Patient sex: F
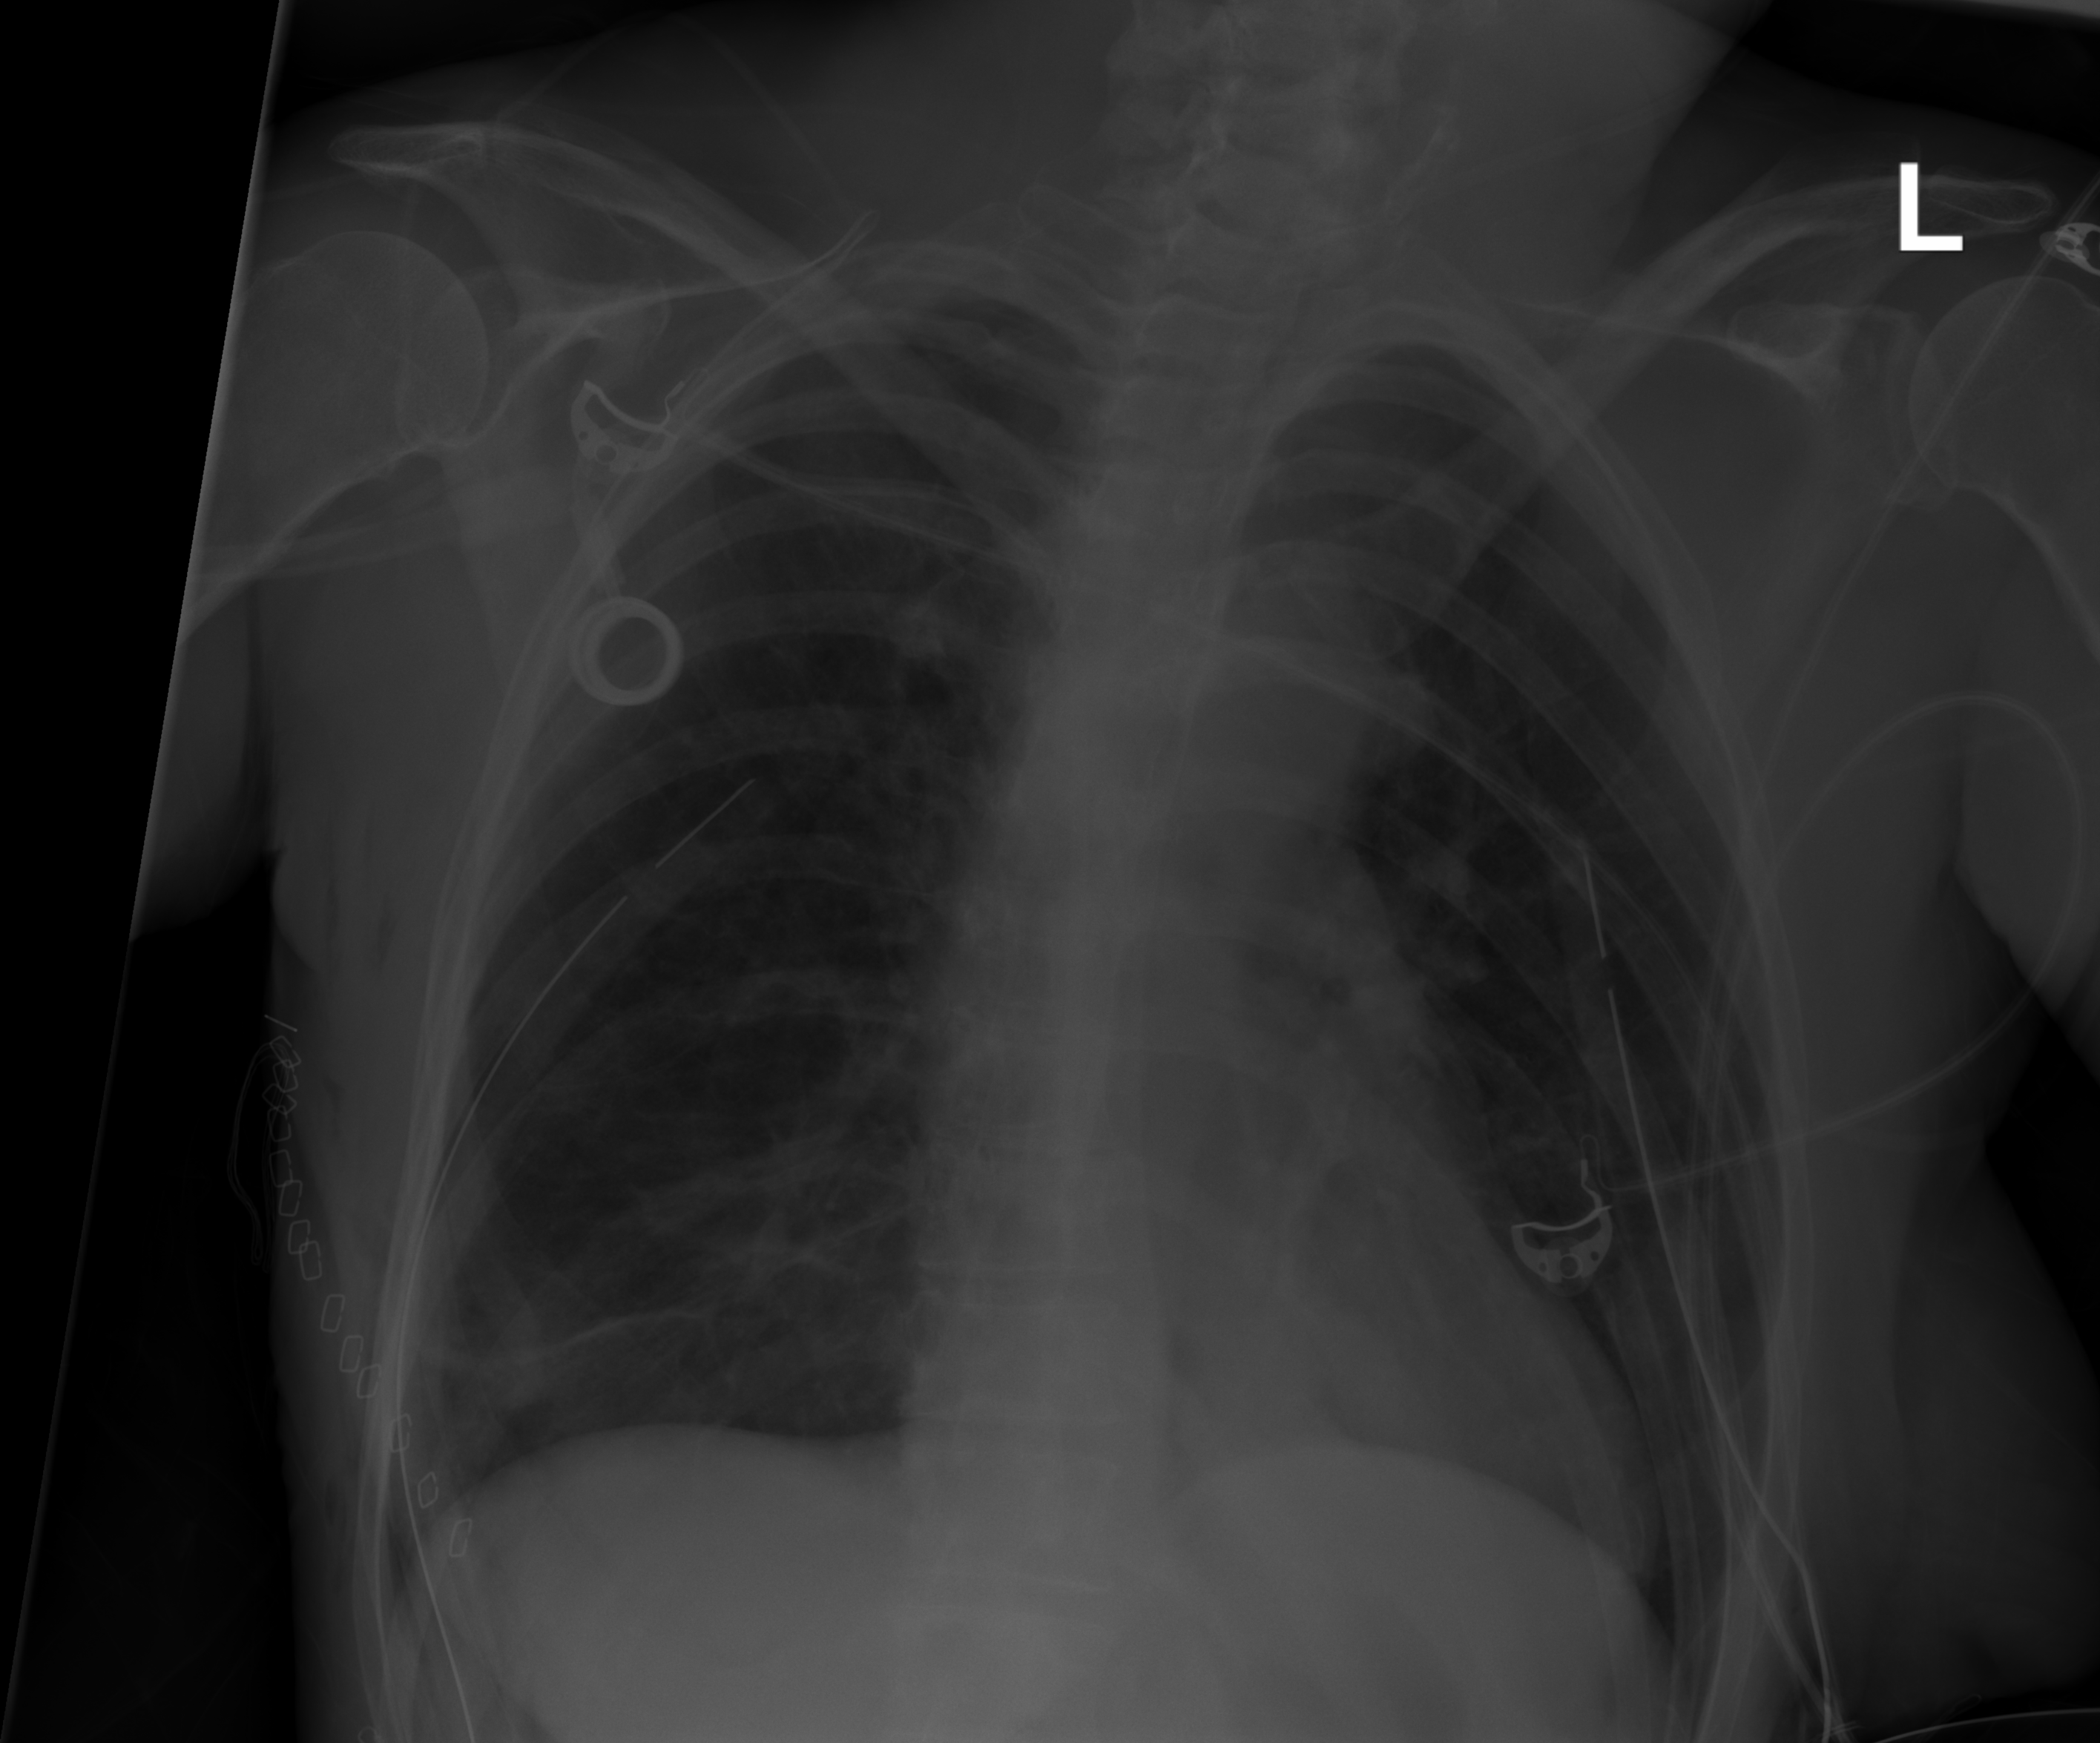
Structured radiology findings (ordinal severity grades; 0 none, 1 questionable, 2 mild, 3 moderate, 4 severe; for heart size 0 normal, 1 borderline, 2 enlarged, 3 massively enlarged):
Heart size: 0
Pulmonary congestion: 0
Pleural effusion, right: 0
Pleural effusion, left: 0
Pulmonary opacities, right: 0
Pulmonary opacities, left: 0
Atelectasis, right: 2
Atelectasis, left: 0